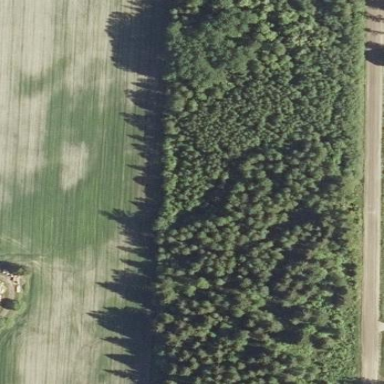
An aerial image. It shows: Mixed leaf woodland.